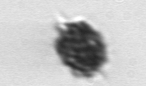
Label: Dictyocha